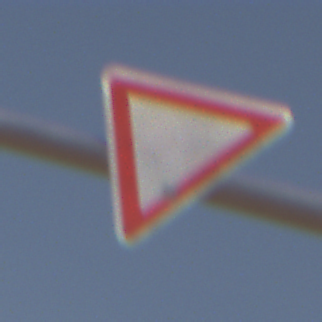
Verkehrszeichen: VorfahrtGewaehren
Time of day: Midday
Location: Outdoor (Nature)
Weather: PartlyCloudy
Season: NotSpecified
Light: Natural